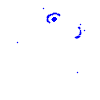
Particle: electron